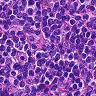
Metastatic tissue present: no